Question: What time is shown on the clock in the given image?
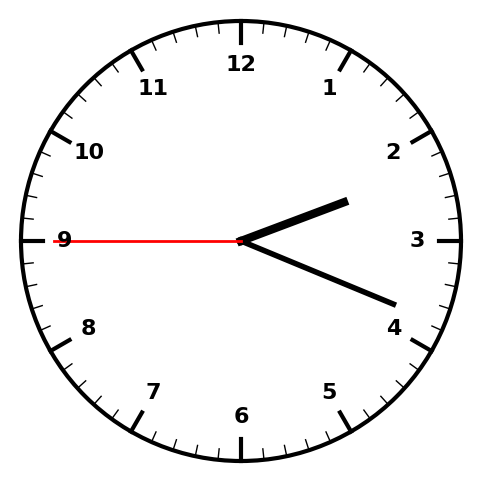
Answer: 02:18:45